Question: I am new to iOS development and am trying to do some custom value transformation in RestKit, but I can't figure out how to do it. I have two current problems:
1. I have a base64 encoded image that is returning in a JSON message from the server. It is in the below format. I am using Core Data as the backend persistent store and the 'image' field is stored in Core Data as binary data (NSData). When RestKit transforms the base64 encoded image into an NSData object, something goes wrong because the image bytes that are stored in the sqllite database are not correct and I can't redisplay the image. "images": [{
"id": 1,
"recordId": 1,
"status": "C",
"type": "MUGSHOT",
"format": "JPEG",
"width": 50,
"height": 50,
"image": "/9j/4AAQSkZJRgABAQEBLAEsAA....",
"createBy": "blah",
"createDt": 1395683191483,
"captureDevice": null
}]
2. The createBy date is in ms since epoch, which isn't being transformed correctly into a NSDate object. I understand that it is expecting the value to be in seconds, which I assume what is causing the problem.
After much googling, I found that RKValueTransformer will allow me to set up custom transformations for different classes (in my case, I'd want to set up a custom transformer for NSDate and NSData classes. However, the RKBlockValueTransformer class that is referenced here (<URL> under the "Customizing Value Transformation" section doesn't appear to exist for me. I am using RestKit .20.3 and used CocoaPods to install it with this Podfile:
'''
platform :ios, '7.0'
pod 'RestKit', '~> 0.20.3'
'''
I tried adding pod 'RKValueTransformers', '~> 1.0.0' to my Podfile, but that caused some compiler issues. Plus, isn't the <URL> just an extract of the value transformation feature already built into RestKit?
Am I on the right path with using the RKValueTransformer to get the NSDate and NSData behavior I am looking for? If so, what do I have to do to get it included in my project? Are there any easier ways to get my application to correctly handle base64 encoded images stored in Core Data as a binary field?
EDIT: Here is my RKValueTransformers.h and .m file in my Pods project. It appears to be only date formatter related:
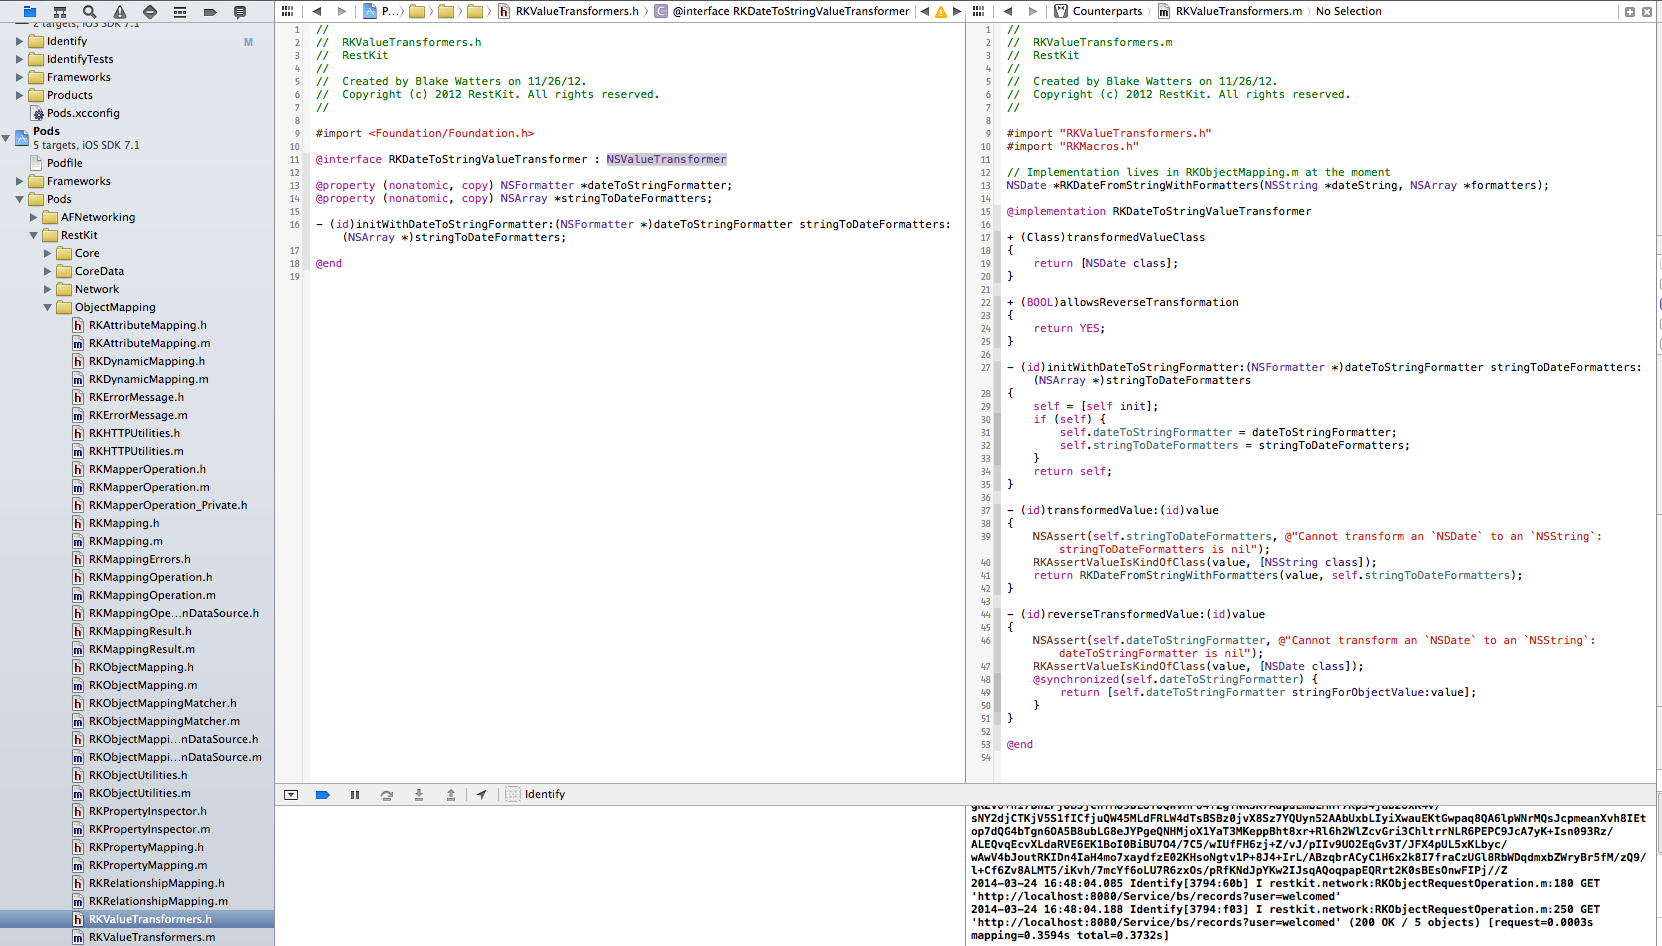
Answer: If you're storing image data in Core Data you should think about ticking the 'allow external storage' option.
The value transformer you want is to convert 'NSString' to 'NSData' and you need to base64 in the middle. You need to create a class which conforms to '< RKValueTransforming >'. Because you are transforming from 'NSString' you should implement 'validateTransformationFromClass:toClass:' so you can reject any transformation where the destination isn't 'NSData' efficiently.
Once you have created your class and in instance of it ('imageFormatter'), install it with:
'''
[[RKValueTransformer defaultValueTransformer] insertValueTransformer:imageFormatter atIndex:0];
'''
and the same process applies for the date formatter.